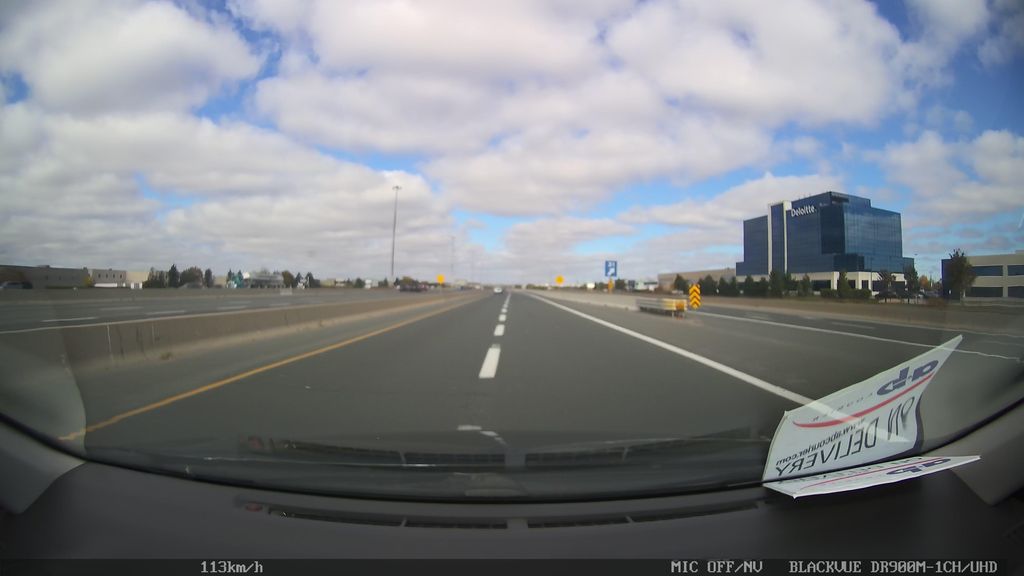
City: toronto